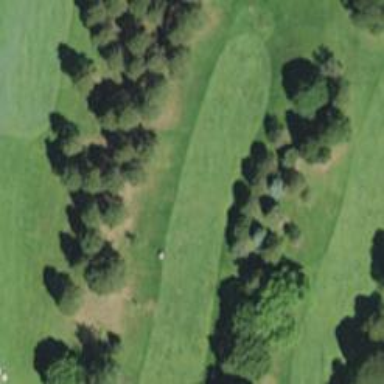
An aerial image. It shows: View of golf hole.